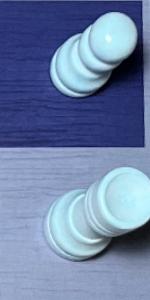
Label: Rook_White